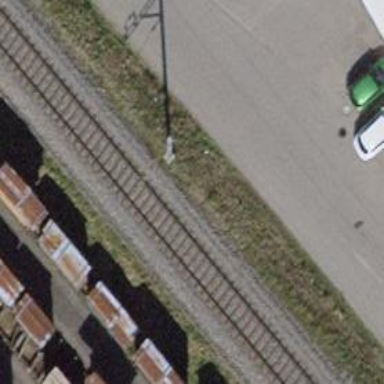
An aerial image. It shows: Milestone along the railway with catenary mast.